Field crop: tomato
Growth stage: 2
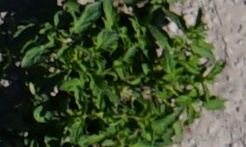
Species: tomato